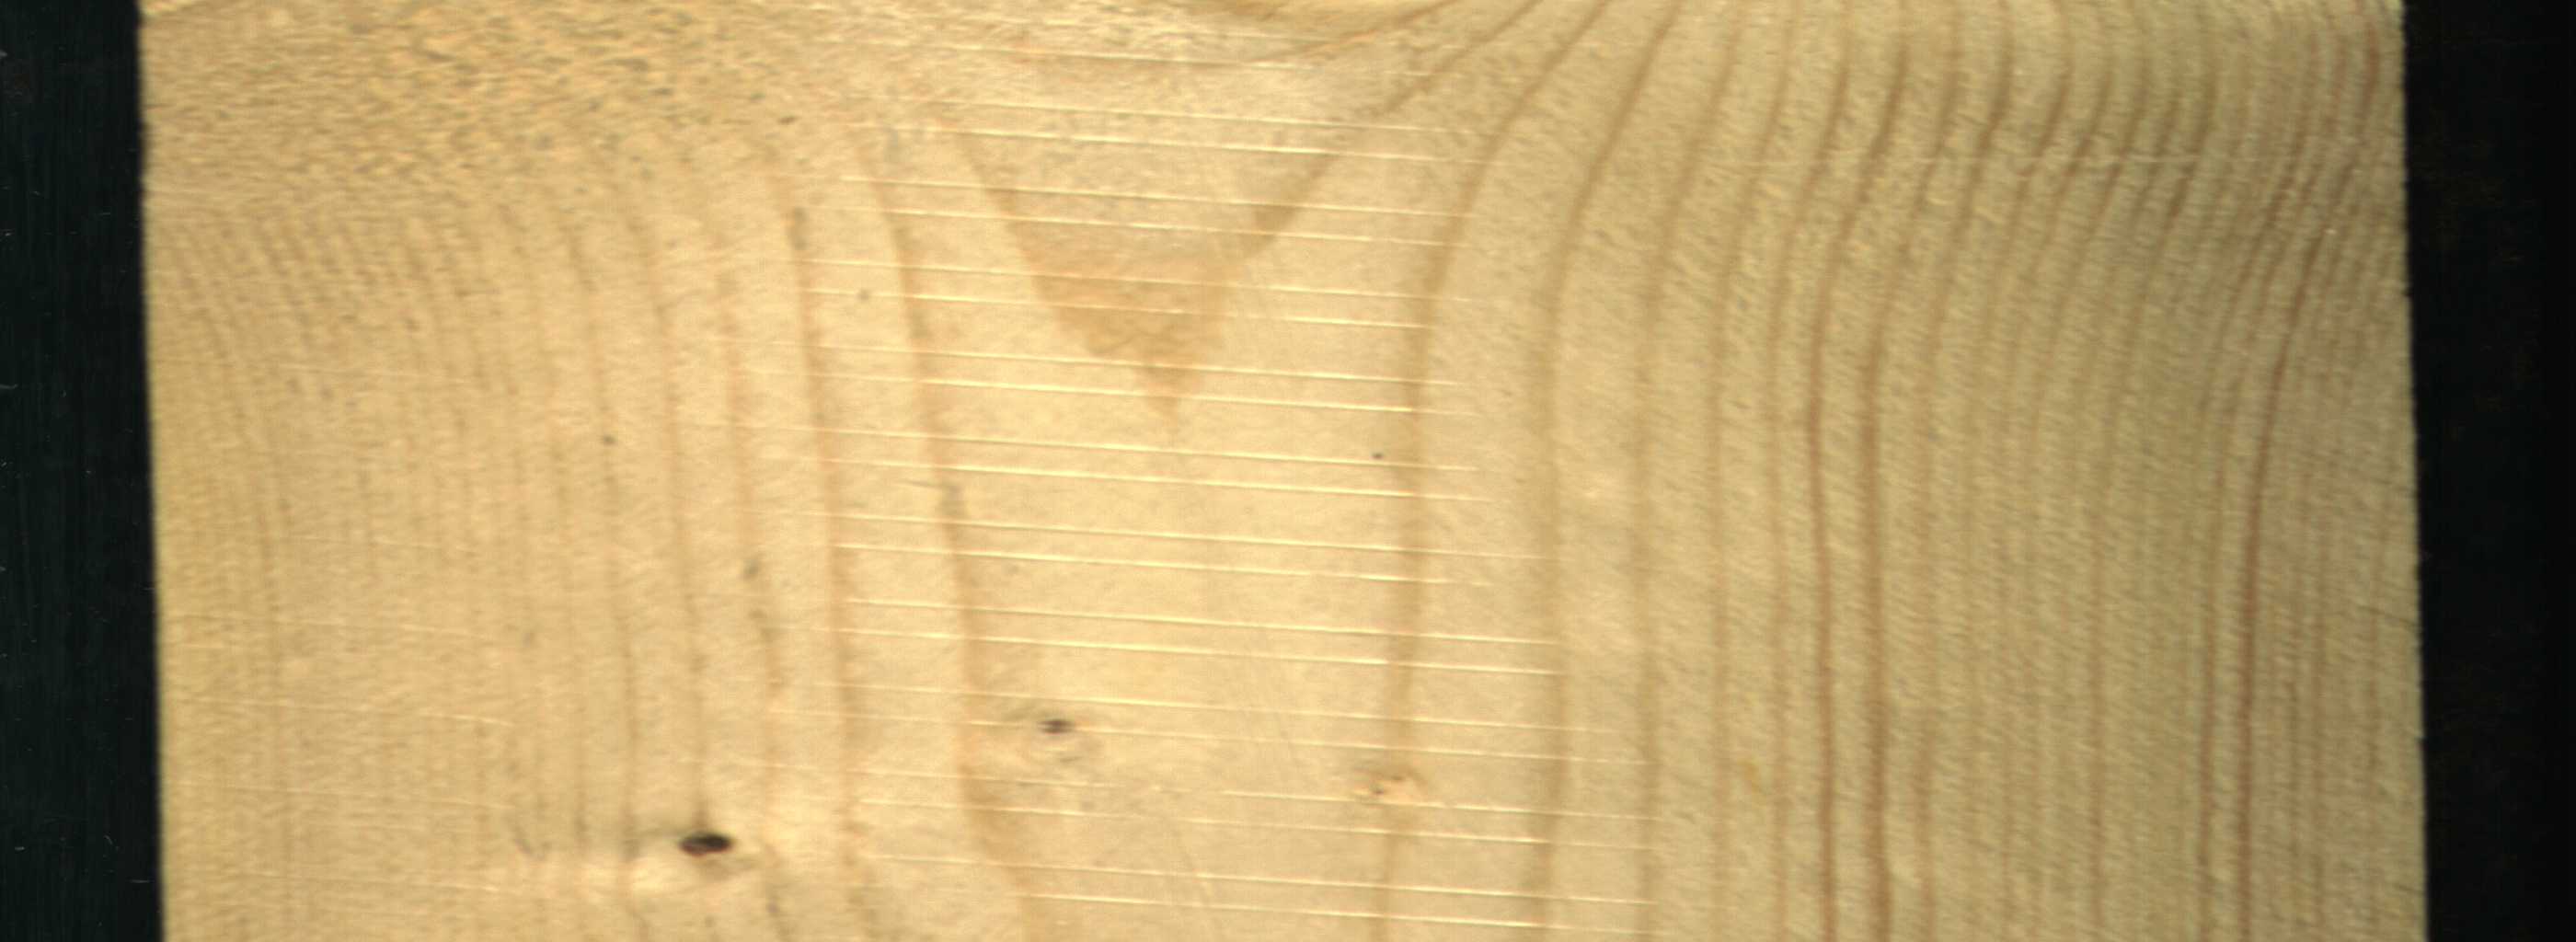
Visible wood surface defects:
Live_Knot
Live_Knot